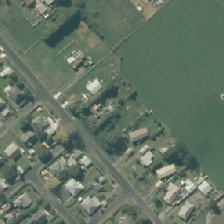
Land cover: urban_build_up